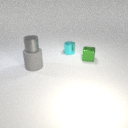
large gray rubber cylinder to the left of small cyan metal cylinder